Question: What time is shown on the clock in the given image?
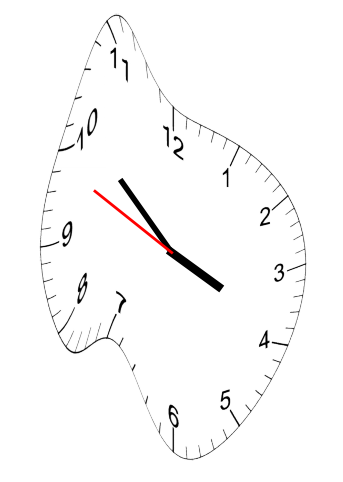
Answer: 03:51:49